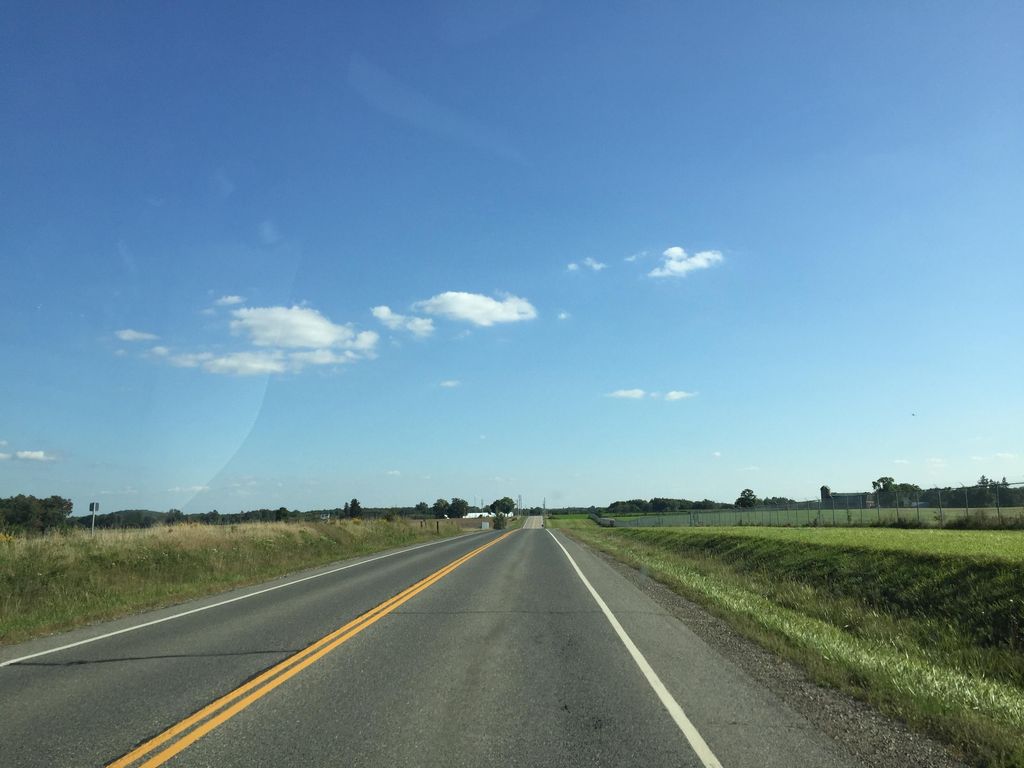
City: kitchener-waterloo